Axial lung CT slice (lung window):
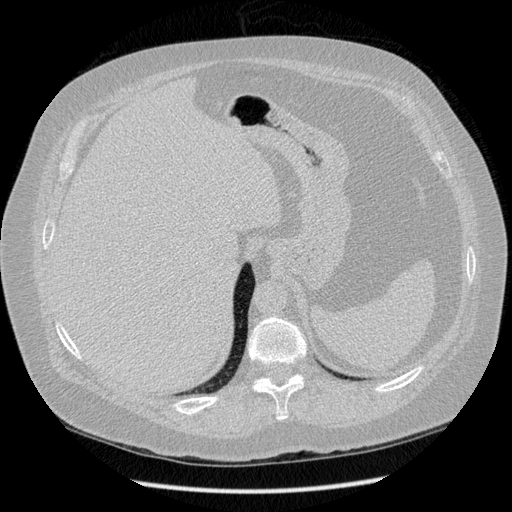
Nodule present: no